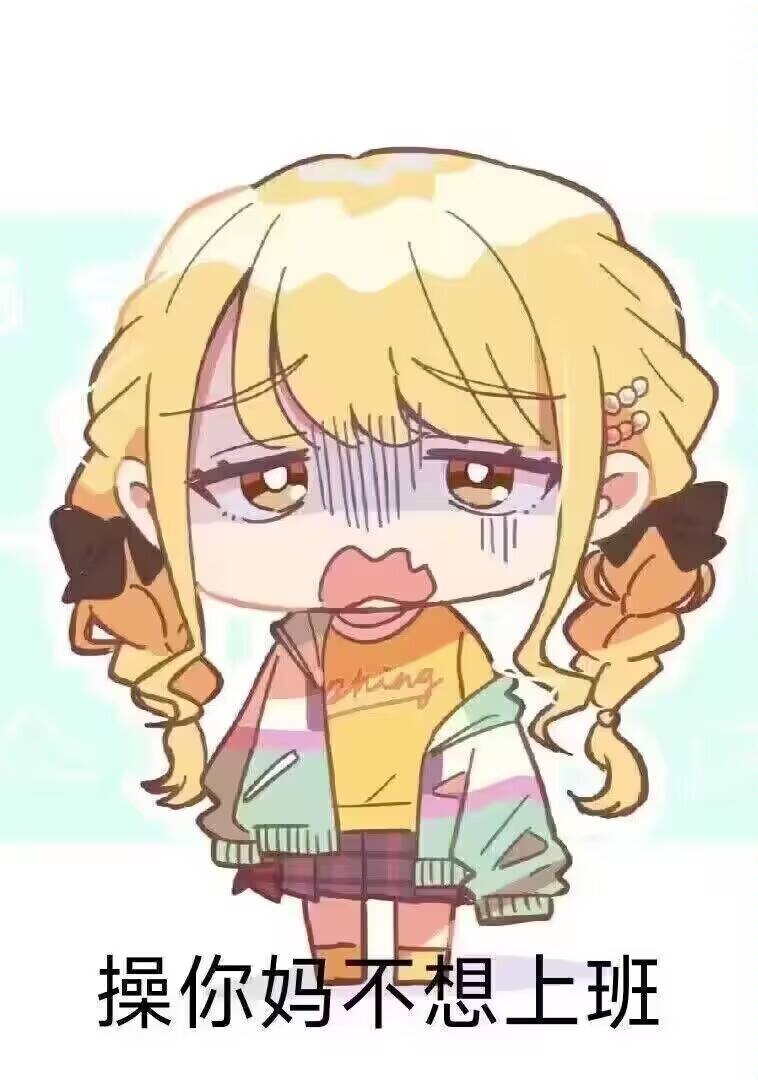
Label: anime